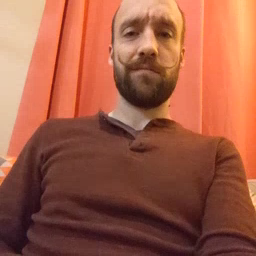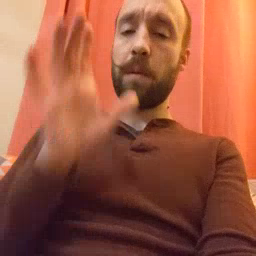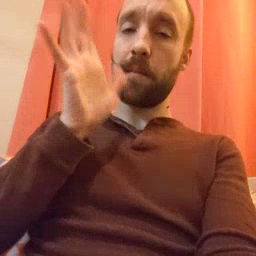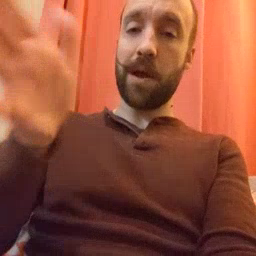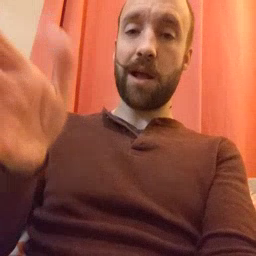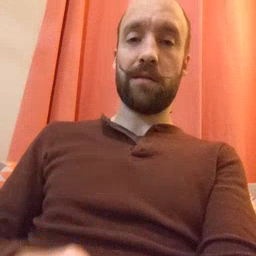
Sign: grandma